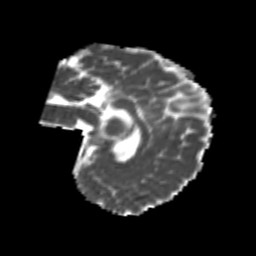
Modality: MD
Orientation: sagittal
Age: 22
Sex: female
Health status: healthy
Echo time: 0.074 s